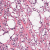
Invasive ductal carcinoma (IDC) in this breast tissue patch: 0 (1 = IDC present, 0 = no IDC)